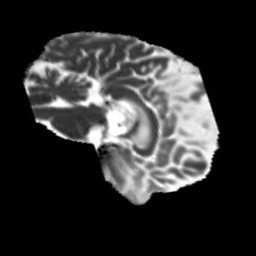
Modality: MD
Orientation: sagittal
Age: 56
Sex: male
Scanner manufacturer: siemens
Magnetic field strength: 3 T
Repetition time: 5.25 s
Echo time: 0.08 s